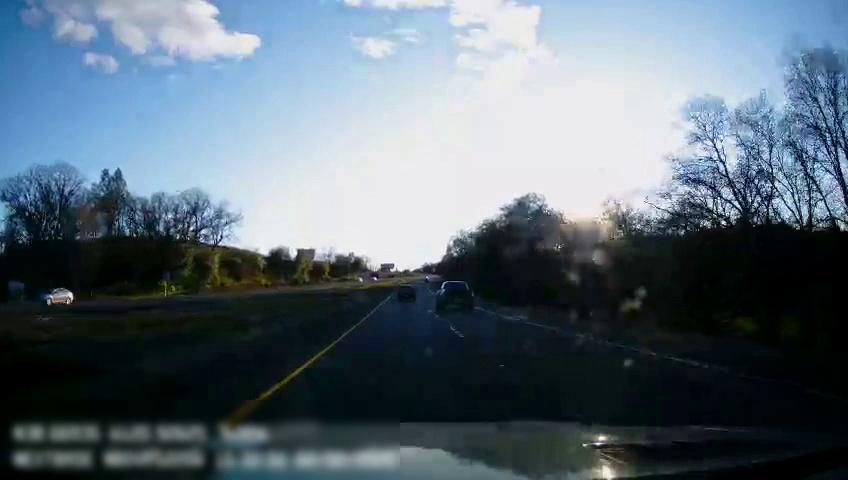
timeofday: Day
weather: Sunny
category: Drivable Space
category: Drivable Space
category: Vehicles | Truck
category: Vehicles | SUV
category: Vehicles | SUV
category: Lanes | Current Lane
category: Lanes | Current Lane
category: Lanes | Alternate Lane
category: Traffic | Signs